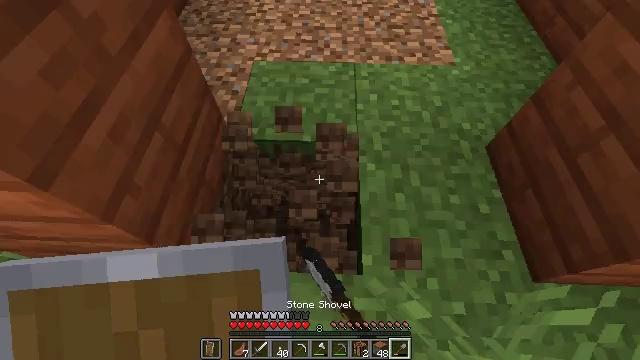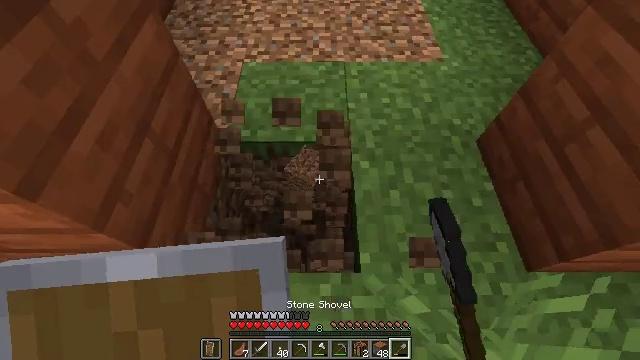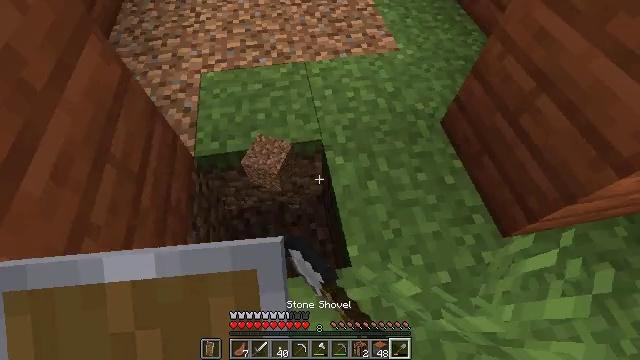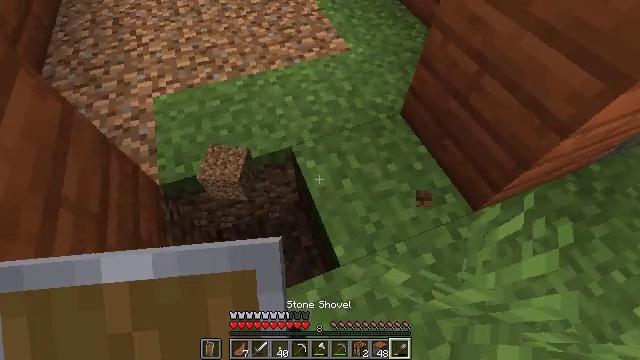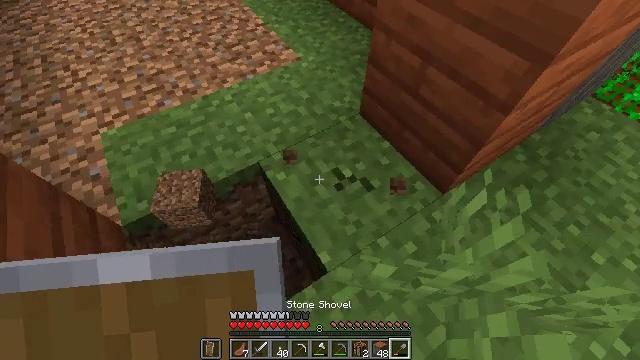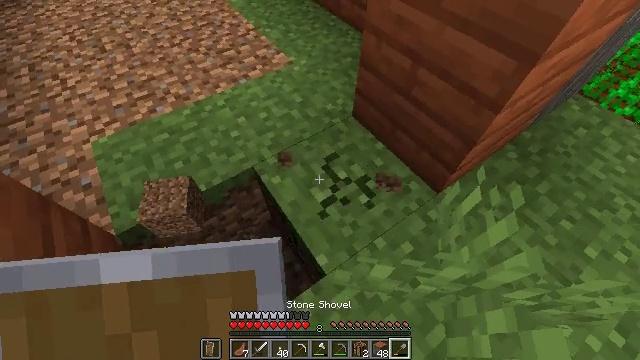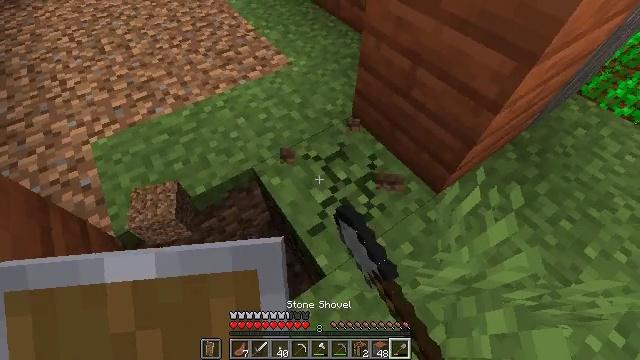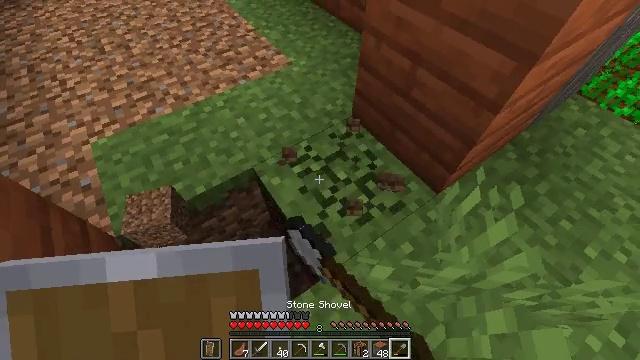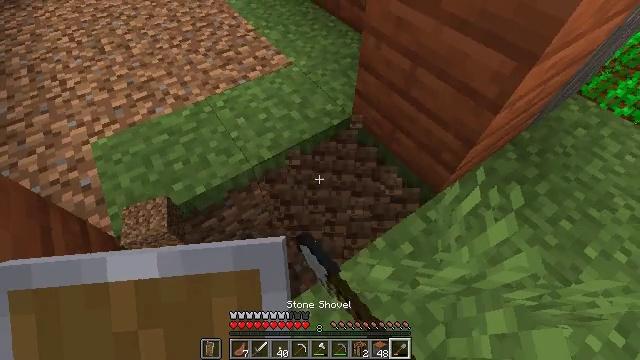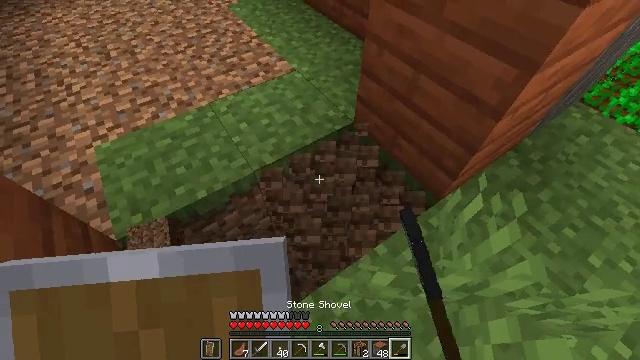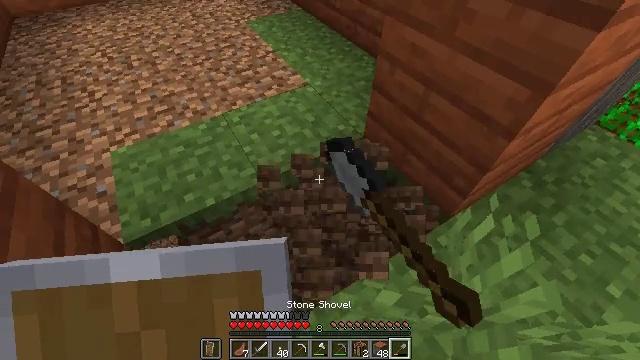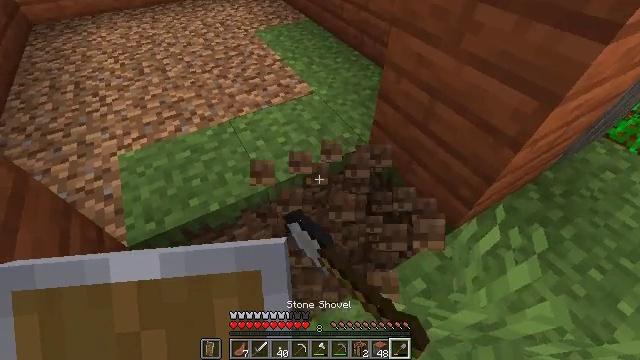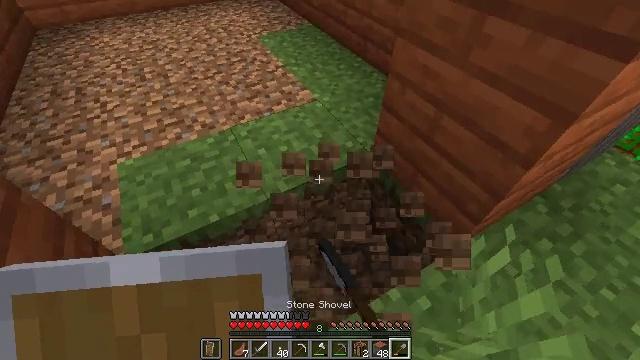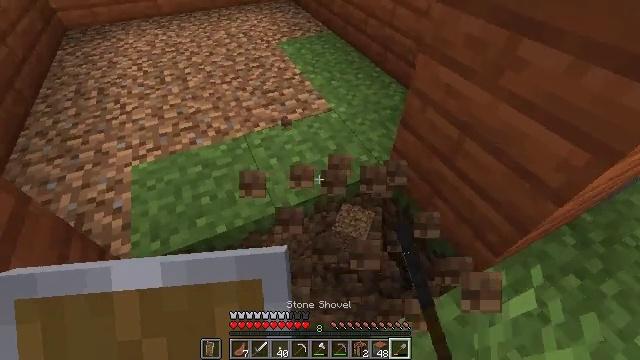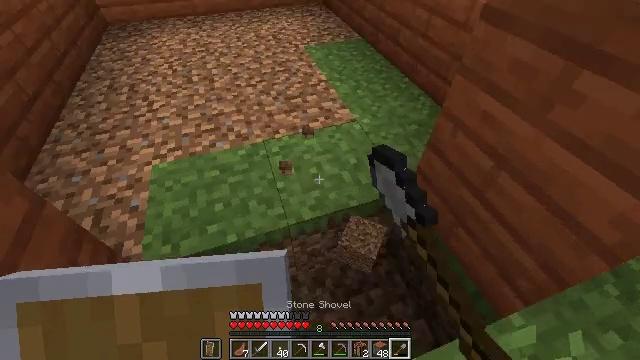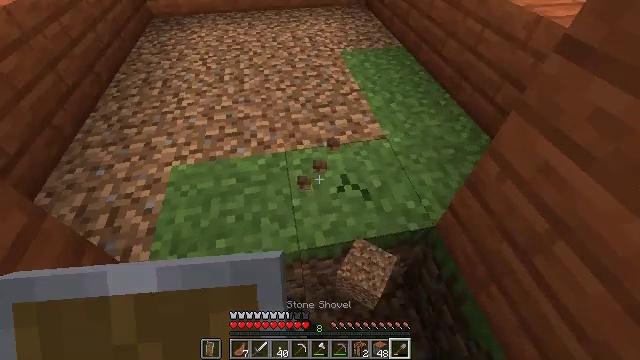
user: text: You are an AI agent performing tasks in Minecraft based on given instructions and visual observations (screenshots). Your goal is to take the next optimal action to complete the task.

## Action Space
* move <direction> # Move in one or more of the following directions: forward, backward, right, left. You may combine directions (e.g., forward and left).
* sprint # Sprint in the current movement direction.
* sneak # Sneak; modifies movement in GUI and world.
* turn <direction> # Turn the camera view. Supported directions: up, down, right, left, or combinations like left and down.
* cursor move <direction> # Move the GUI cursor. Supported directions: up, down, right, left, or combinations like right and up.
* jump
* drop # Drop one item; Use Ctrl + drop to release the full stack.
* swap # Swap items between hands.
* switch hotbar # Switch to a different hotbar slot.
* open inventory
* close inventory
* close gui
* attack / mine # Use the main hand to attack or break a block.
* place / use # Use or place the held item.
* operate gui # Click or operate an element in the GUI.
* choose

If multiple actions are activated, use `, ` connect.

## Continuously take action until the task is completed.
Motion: motion action
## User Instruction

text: Collect the grass block using a shovel.
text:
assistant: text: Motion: turn right, attack / mine
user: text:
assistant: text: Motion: turn right, attack / mine
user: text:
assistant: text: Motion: turn right and up, attack / mine
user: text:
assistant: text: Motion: turn right and up, attack / mine
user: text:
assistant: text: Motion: turn right, attack / mine
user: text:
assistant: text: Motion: attack / mine
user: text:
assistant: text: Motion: attack / mine
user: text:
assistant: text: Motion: attack / mine
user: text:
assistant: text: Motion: turn up, attack / mine
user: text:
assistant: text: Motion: turn left and up, attack / mine
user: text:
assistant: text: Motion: turn left and up, attack / mine
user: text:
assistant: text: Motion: move forward, attack / mine
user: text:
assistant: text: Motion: move forward, turn left, attack / mine
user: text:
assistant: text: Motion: move forward, turn left, attack / mine
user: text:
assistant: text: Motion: move forward, turn left, attack / mine
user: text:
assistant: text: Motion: turn left, attack / mine
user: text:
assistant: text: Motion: attack / mine
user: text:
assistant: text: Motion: attack / mine
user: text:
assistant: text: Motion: attack / mine
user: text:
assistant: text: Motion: attack / mine
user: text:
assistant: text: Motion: attack / mine
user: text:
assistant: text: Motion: attack / mine
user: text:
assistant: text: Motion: turn left, attack / mine
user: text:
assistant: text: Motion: turn left, attack / mine
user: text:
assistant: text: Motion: turn left and up, attack / mine
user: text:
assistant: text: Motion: turn left and up, attack / mine
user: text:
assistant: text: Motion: turn left and up, attack / mine
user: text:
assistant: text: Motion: turn left and up, attack / mine
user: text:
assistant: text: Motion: turn left, attack / mine
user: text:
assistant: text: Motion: turn left, attack / mine